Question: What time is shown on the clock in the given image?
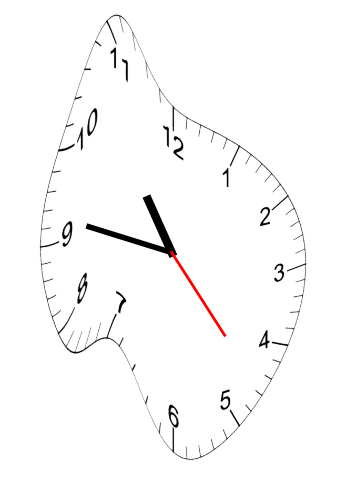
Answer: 10:46:23